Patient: sex F, age 73
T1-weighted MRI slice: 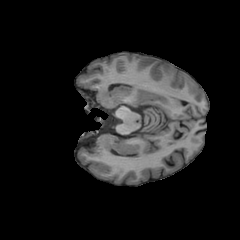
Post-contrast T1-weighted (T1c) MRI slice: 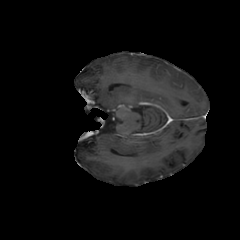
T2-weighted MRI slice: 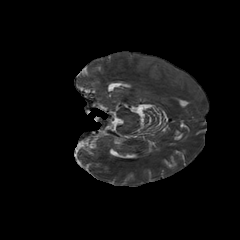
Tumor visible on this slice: no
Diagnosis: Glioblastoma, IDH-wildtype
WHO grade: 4